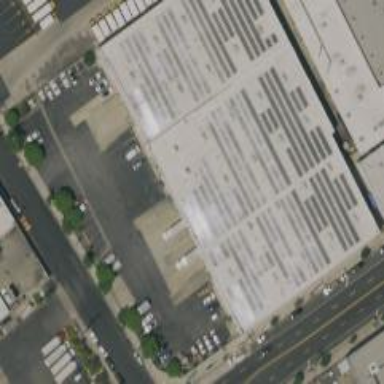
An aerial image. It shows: Warehouse building.